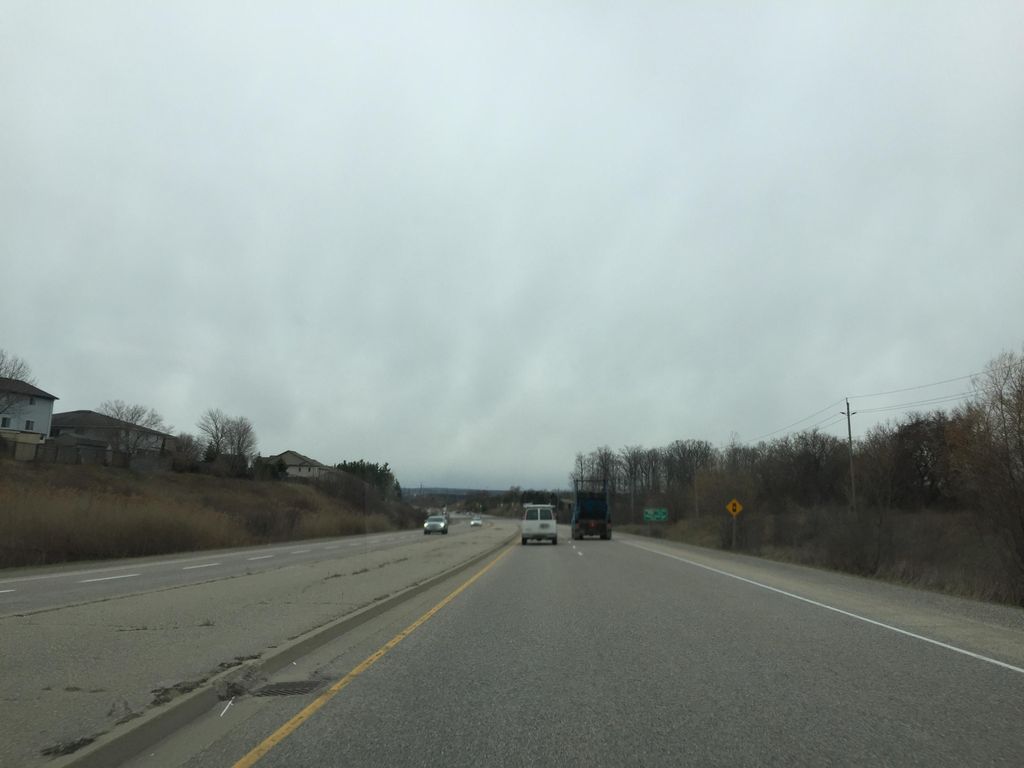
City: kitchener-waterloo